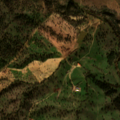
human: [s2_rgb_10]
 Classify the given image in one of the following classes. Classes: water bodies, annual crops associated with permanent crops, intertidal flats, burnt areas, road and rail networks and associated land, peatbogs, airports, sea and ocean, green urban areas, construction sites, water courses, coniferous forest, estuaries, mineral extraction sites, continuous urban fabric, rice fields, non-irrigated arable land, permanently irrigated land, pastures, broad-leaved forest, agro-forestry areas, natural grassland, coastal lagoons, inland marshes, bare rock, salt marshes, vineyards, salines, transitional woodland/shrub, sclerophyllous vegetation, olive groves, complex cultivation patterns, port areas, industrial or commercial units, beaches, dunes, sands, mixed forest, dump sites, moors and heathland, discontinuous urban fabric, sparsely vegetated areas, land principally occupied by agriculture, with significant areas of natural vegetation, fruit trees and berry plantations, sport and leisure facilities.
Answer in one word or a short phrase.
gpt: non-irrigated arable land, olive groves, pastures, agro-forestry areas, broad-leaved forest, transitional woodland/shrub